九年级 · 度量几何学
如图, 点 $\mathrm{A} 、 B 、 C$ 在 $\odot O$ 上, 若 $\angle C=38^{\circ}$, 则 $\angle A O B$ 的度数为 ( )

  (第 4 题)

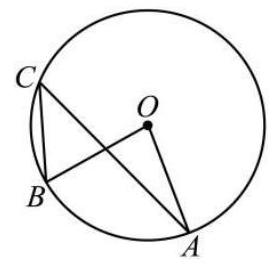
A. $38^{\circ}$
  B. $76^{\circ}$
  C. $80^{\circ}$
  D. $60^{\circ}$

答案: B
解析: 根据圆周角定理求解即可.

【详解】解: $\because \angle A O B=2 \angle C, \angle C=38^{\circ}$, $\therefore \angle A O B=76^{\circ}$,

故选: B.

【点睛】此题考查了圆周角定理, 熟记圆周角定理是解题的关键.